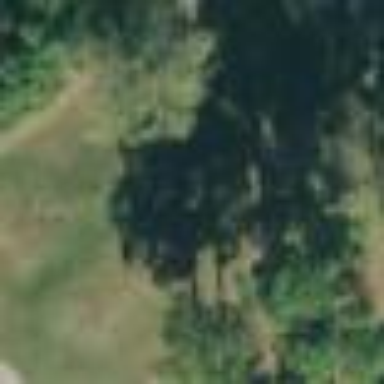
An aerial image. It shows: Grassy area designated as golf tee.